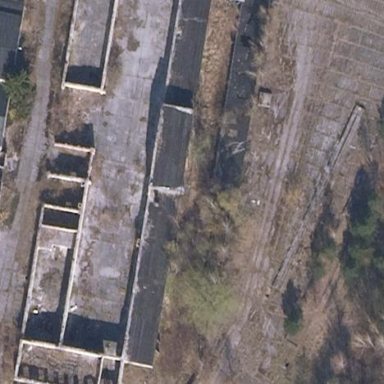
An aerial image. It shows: Ruins of building.